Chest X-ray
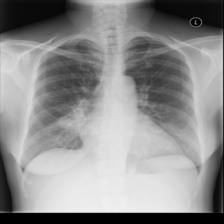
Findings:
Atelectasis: negative
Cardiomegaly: negative
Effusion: negative
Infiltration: positive
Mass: negative
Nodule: negative
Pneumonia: negative
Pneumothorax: negative
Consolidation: negative
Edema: negative
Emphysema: negative
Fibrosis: negative
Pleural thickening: negative
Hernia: negative